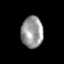
Tissue: skin
Cell type: Epithelial cells
Senescence score: 0.8861
Nuclear area (px): 673
Mean DAPI intensity: 152.508